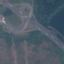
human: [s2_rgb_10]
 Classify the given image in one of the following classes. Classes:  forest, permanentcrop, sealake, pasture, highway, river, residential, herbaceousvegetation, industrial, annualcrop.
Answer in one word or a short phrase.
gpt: Highway